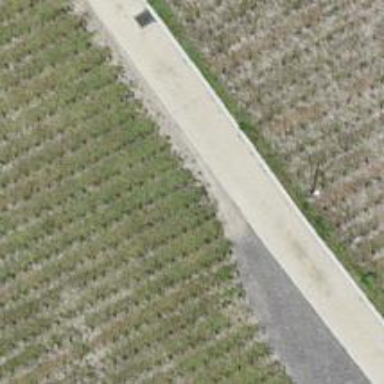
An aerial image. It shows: Paved track with Grade 1 surface.